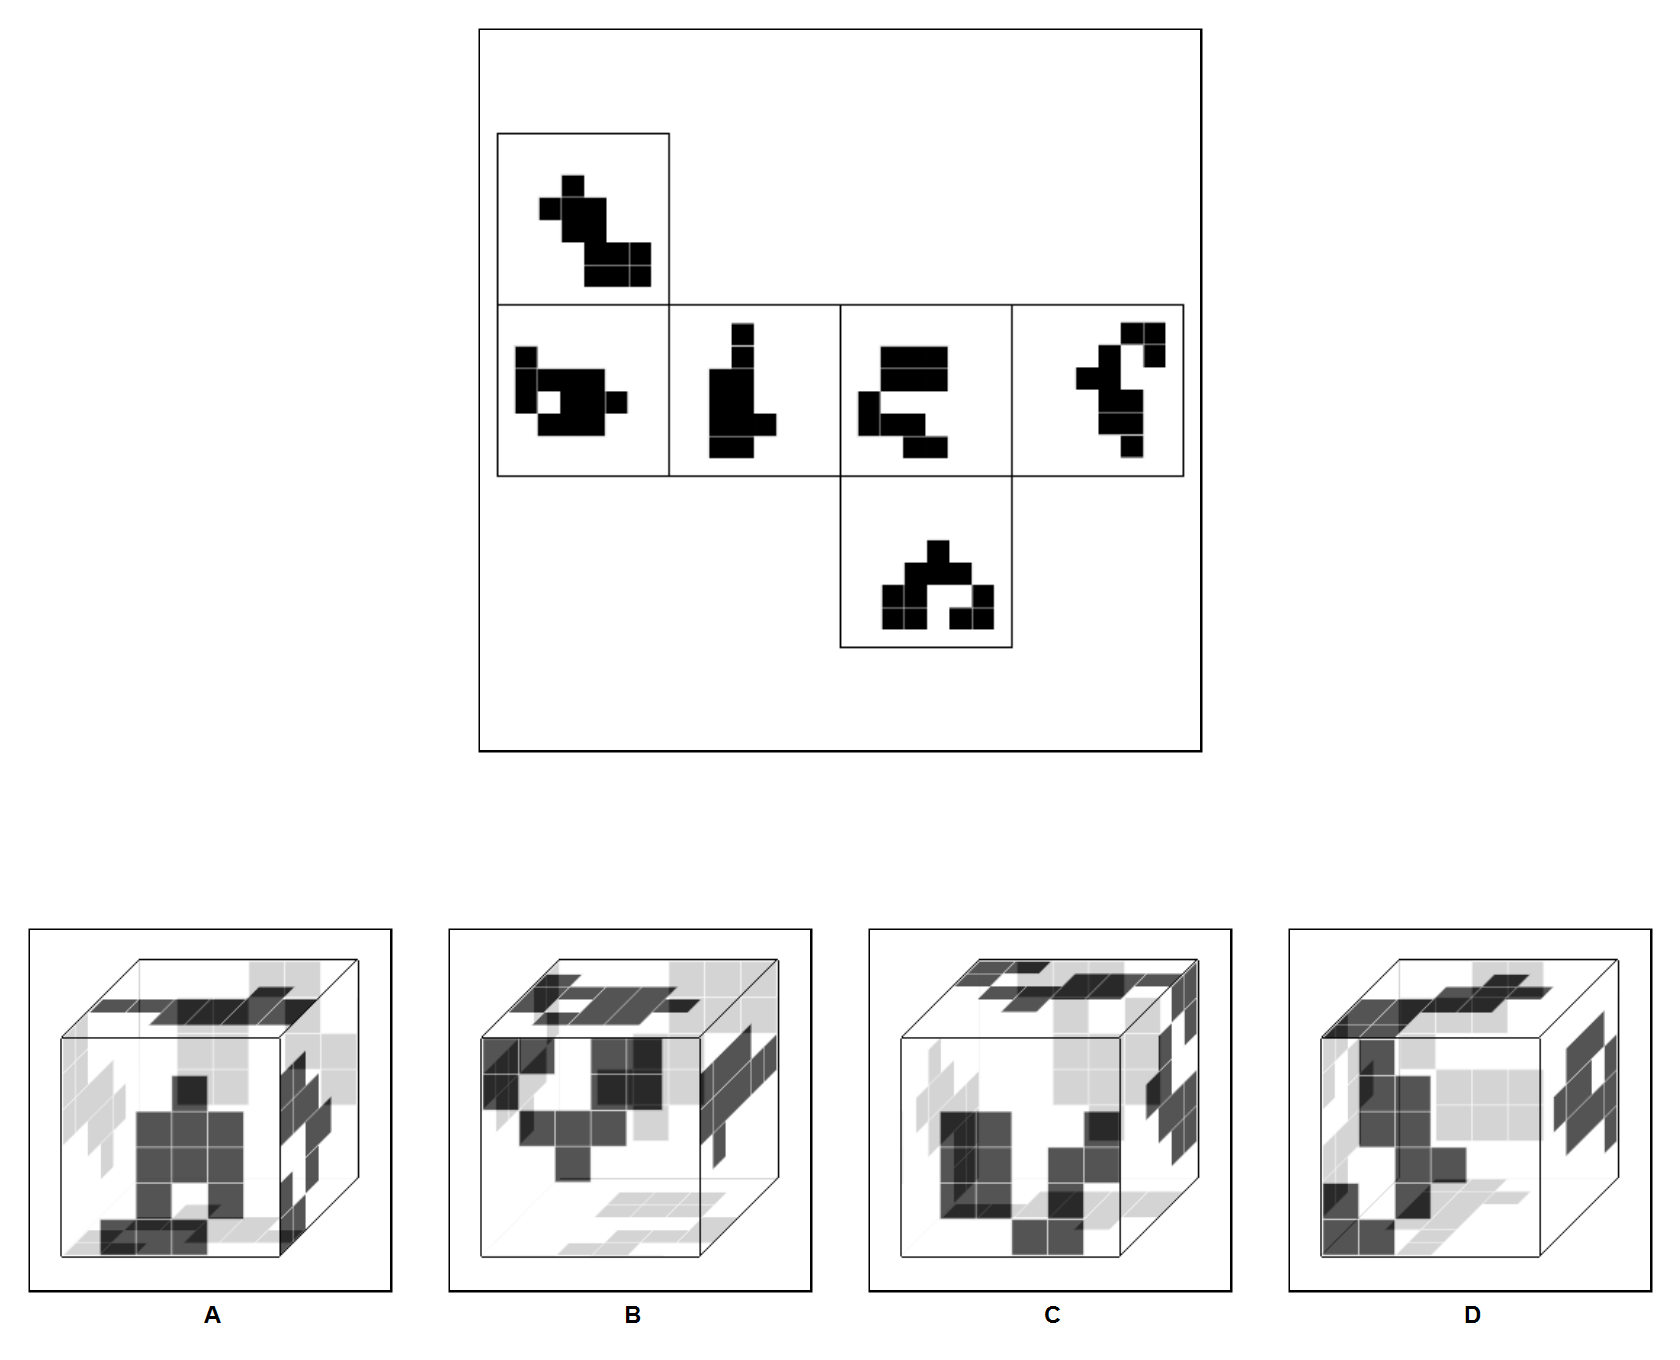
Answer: D